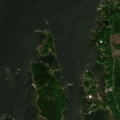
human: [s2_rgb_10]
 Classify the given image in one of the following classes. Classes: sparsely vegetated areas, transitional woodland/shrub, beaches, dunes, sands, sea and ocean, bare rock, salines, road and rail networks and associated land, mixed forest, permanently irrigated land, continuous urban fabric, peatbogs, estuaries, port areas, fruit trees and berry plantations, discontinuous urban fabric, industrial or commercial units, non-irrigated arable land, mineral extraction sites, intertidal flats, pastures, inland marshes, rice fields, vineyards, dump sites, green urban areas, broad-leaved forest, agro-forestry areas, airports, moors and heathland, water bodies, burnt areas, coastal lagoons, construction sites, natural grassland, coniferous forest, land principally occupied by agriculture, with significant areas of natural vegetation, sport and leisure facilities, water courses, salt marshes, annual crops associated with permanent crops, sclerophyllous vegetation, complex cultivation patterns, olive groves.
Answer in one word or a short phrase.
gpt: mixed forest, sea and ocean